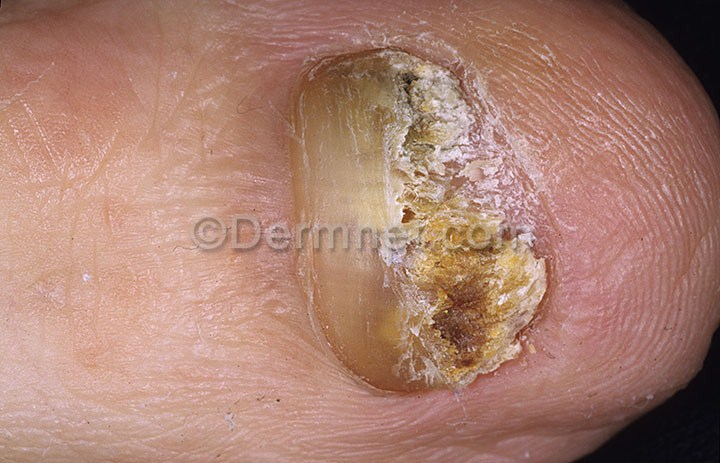
Disease: Nail Fungus and other Nail Disease